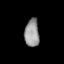
Tissue: lung
Cell type: Endothelial cells
Senescence score: 0.5477
Nuclear area (px): 396
Mean DAPI intensity: 150.26